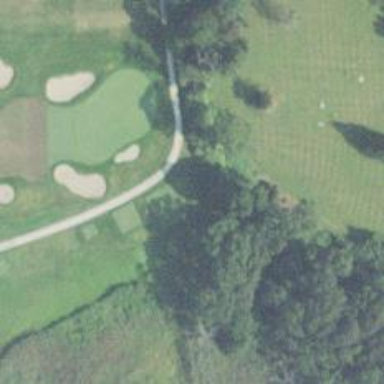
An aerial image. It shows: Golf tee.